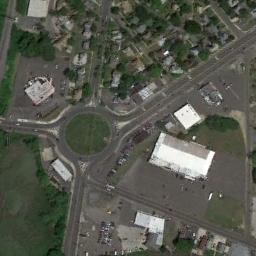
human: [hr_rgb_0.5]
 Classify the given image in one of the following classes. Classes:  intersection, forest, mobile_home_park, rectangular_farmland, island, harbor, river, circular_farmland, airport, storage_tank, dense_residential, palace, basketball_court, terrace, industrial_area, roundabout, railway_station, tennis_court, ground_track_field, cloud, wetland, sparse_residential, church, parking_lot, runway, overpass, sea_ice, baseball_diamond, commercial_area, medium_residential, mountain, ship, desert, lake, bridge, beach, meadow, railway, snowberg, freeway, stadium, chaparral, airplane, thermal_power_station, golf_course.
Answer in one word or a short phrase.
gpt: roundabout